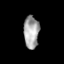
Tissue: skin
Cell type: Epithelial cells
Senescence score: 0.2532
Nuclear area (px): 486
Mean DAPI intensity: 165.798